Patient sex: F
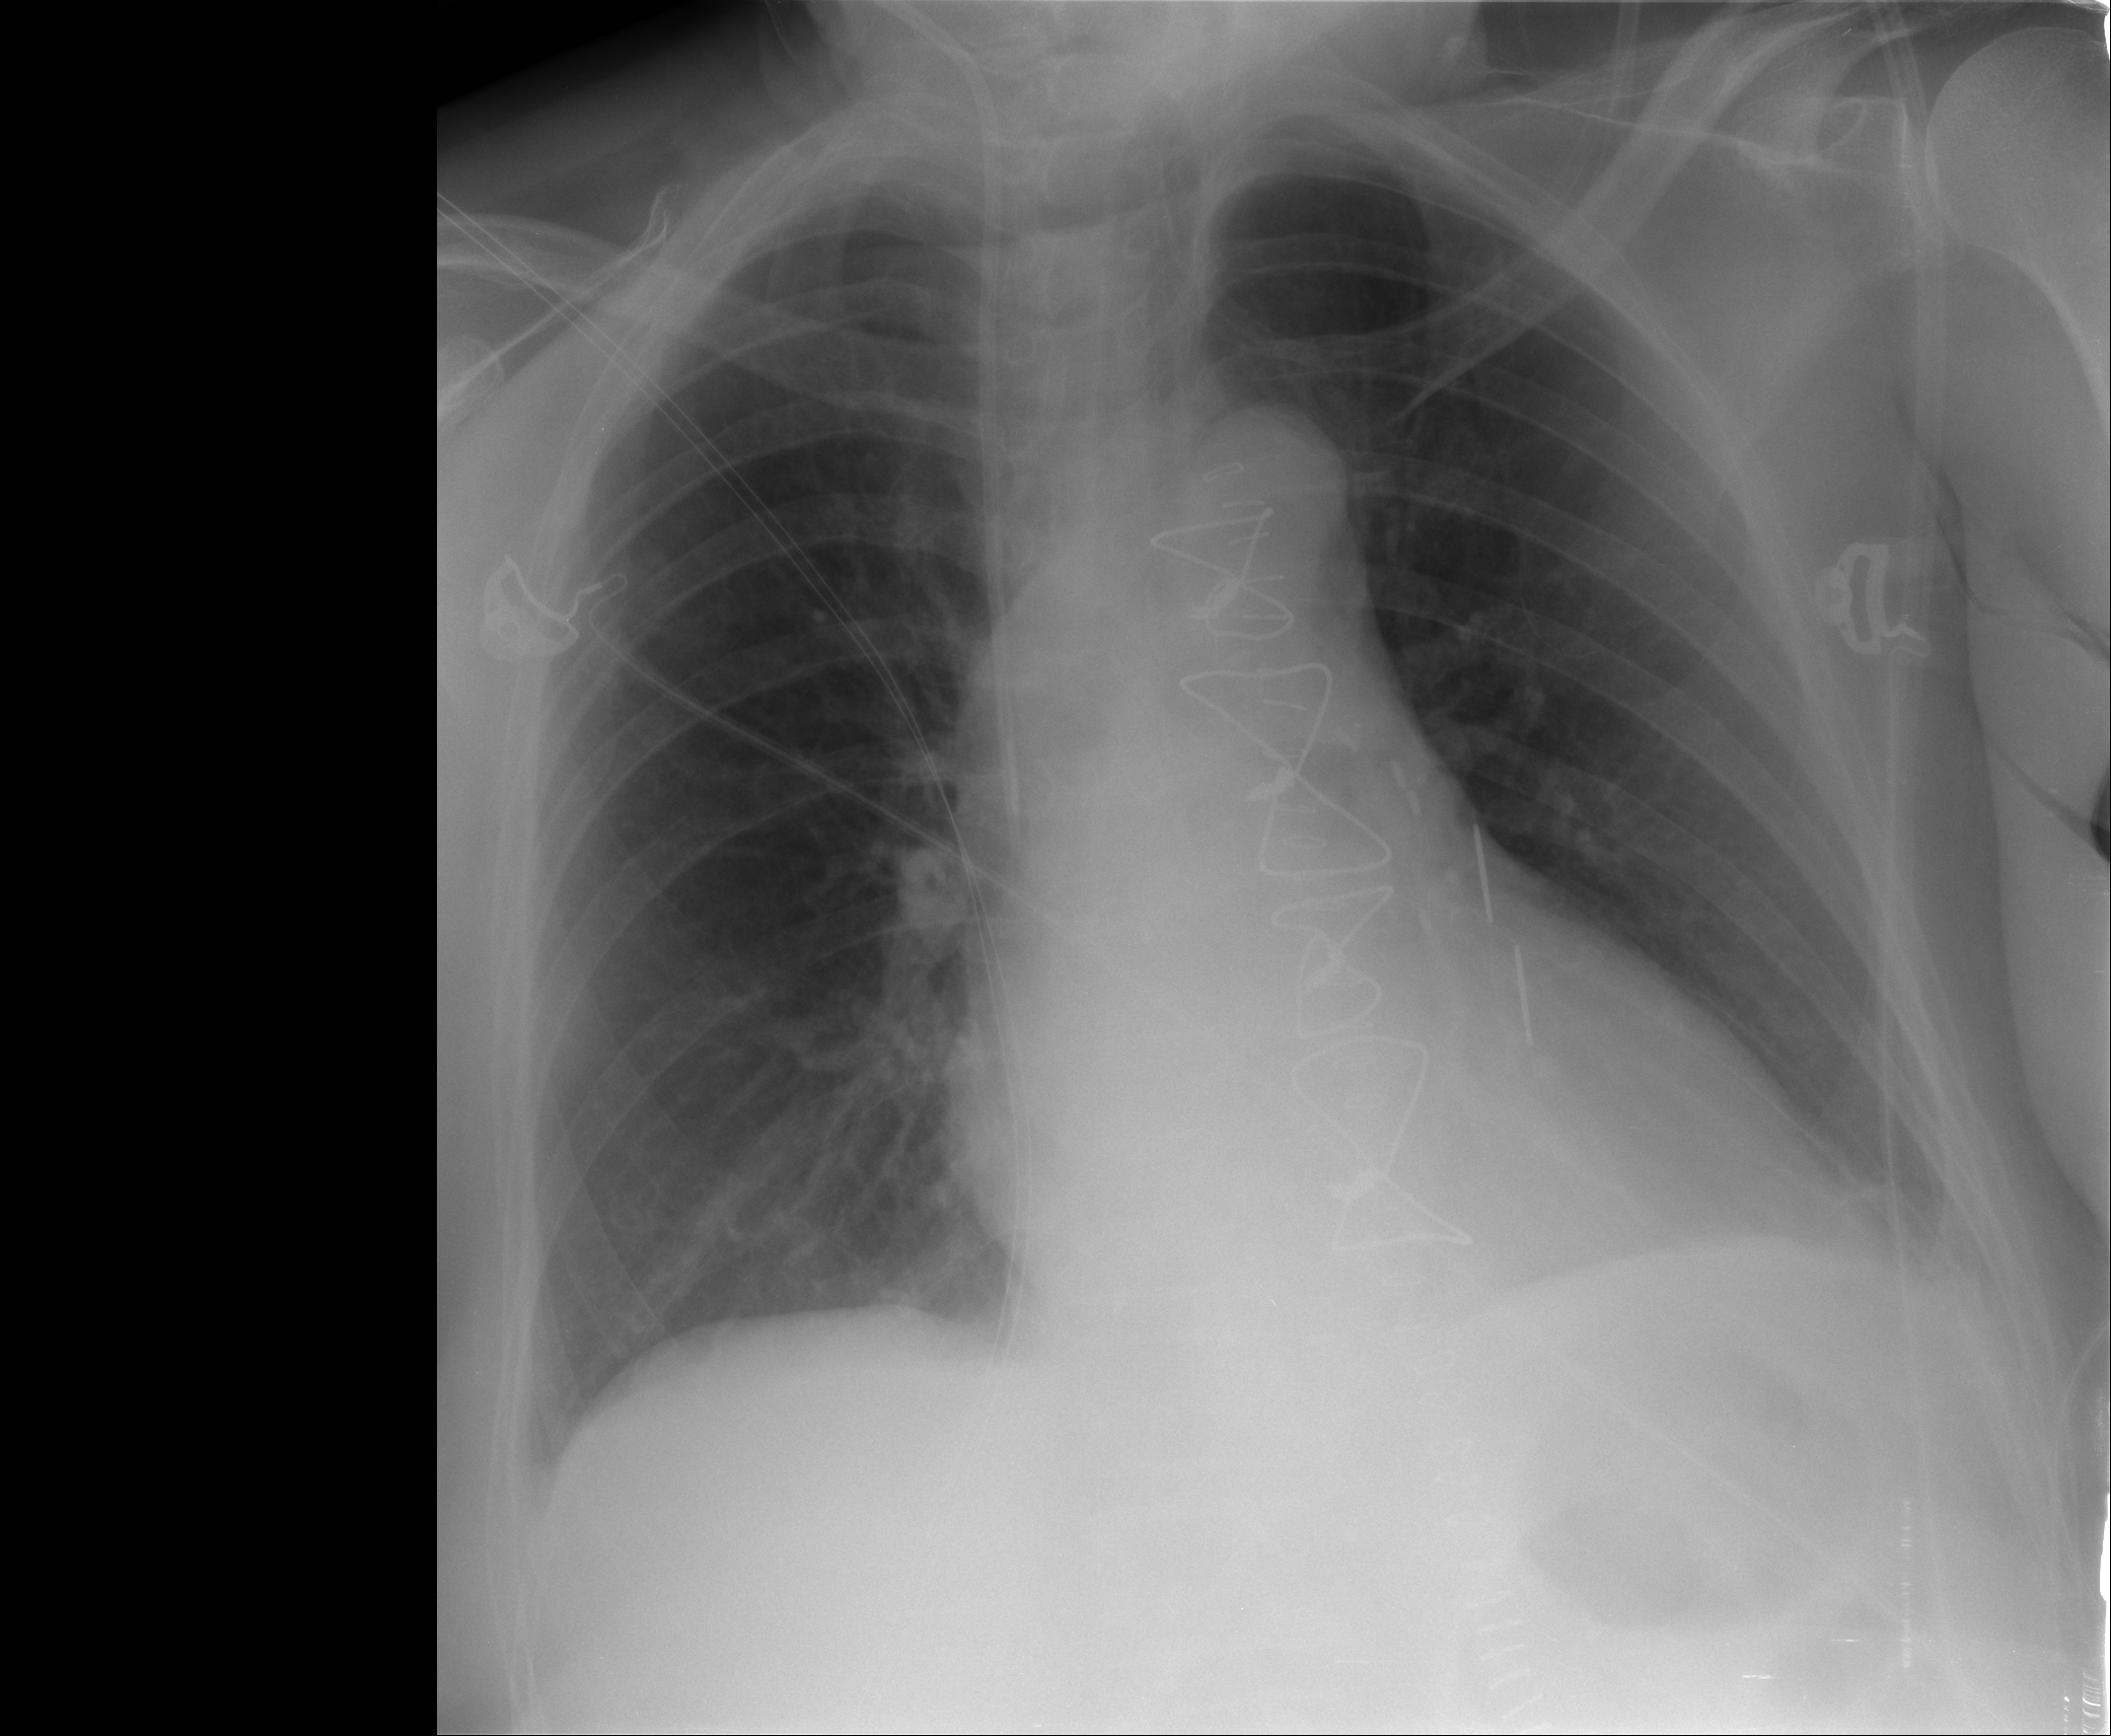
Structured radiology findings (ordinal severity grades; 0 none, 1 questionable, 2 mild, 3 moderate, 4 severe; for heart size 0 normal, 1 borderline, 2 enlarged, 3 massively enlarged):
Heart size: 0
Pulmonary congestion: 0
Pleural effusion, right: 1
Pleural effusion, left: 1
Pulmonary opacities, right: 0
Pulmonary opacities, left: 0
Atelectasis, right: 1
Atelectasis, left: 1